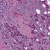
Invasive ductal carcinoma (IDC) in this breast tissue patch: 1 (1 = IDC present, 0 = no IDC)